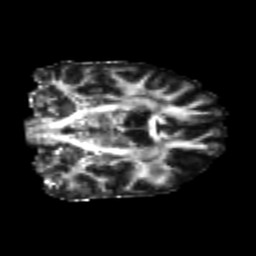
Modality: FA
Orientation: coronal
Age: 24
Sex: female
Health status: healthy
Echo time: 0.074 s